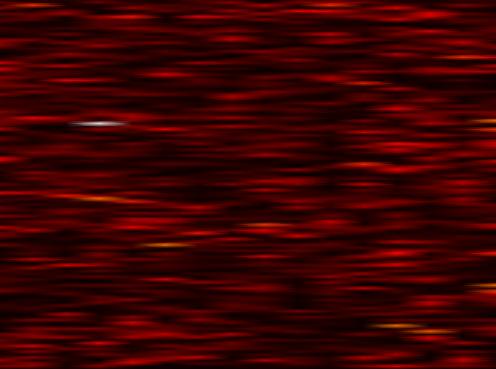
Label: UFMC